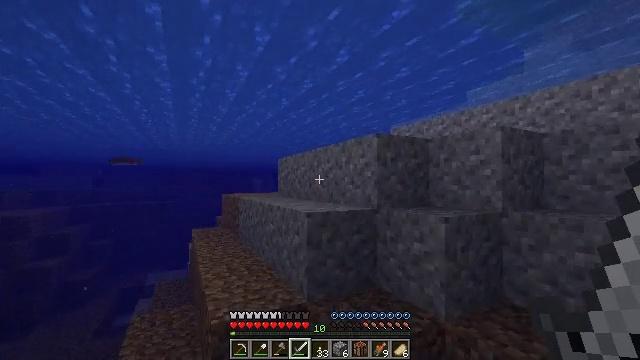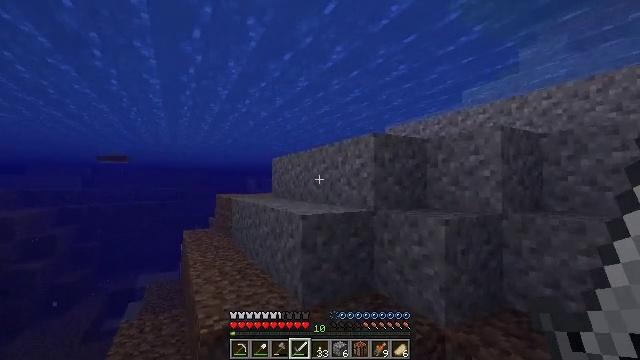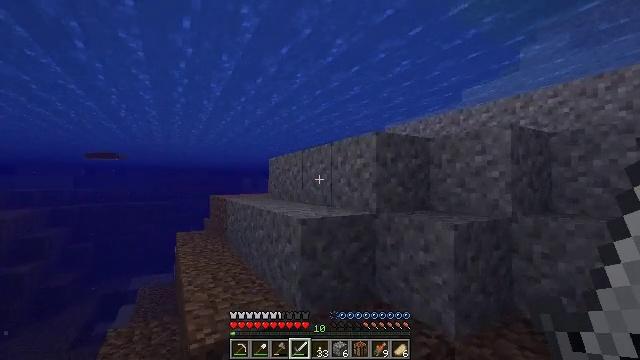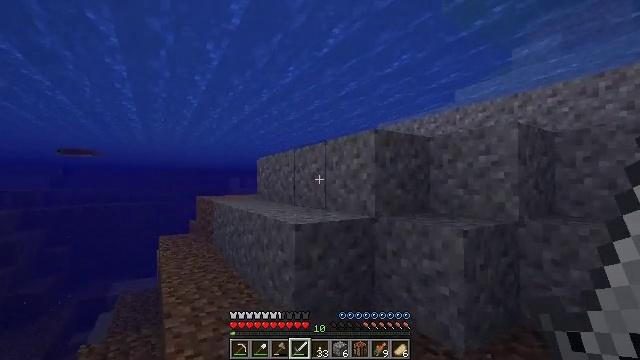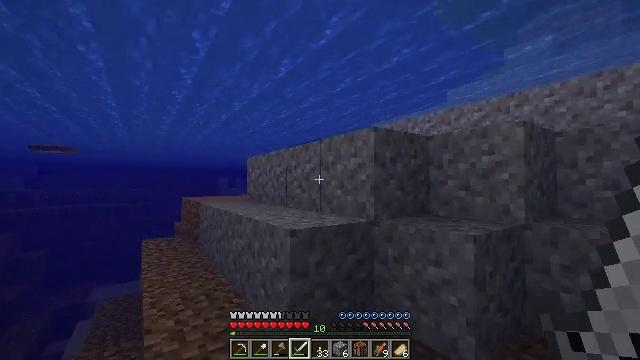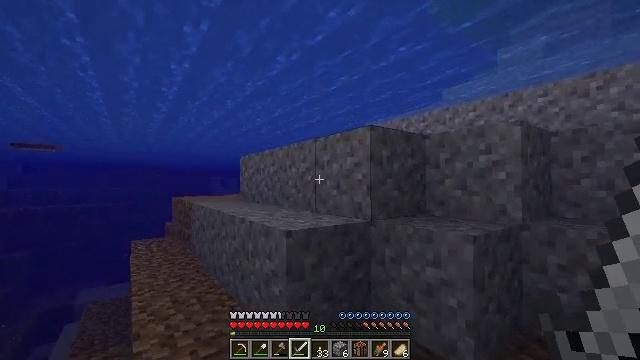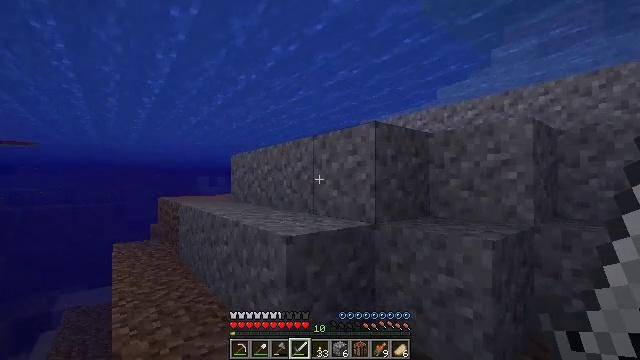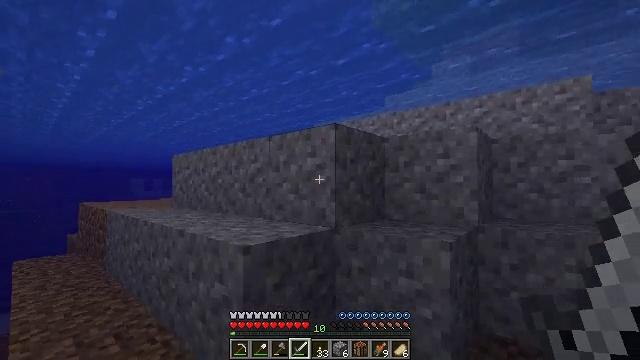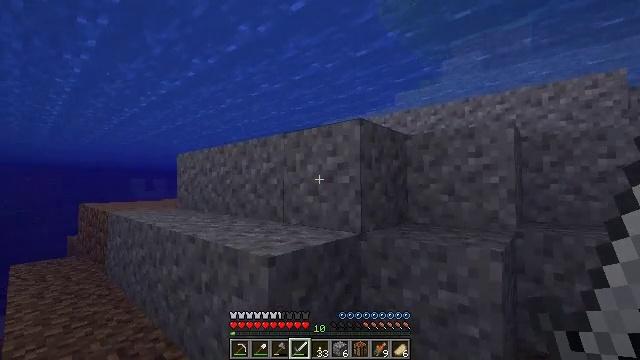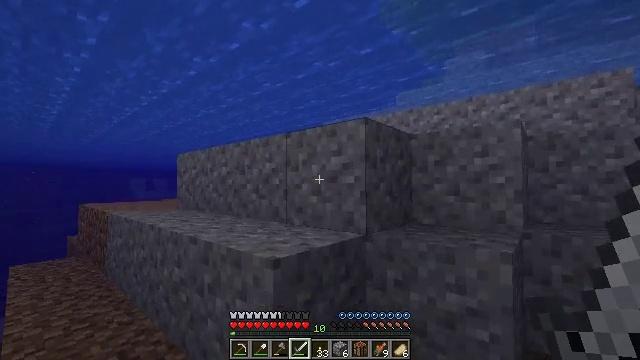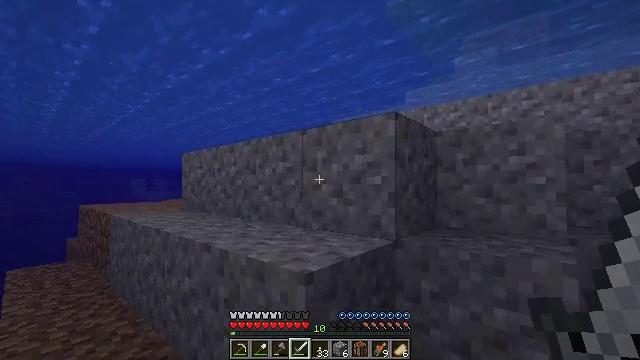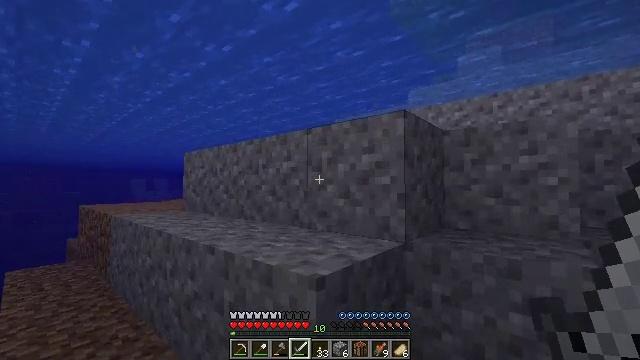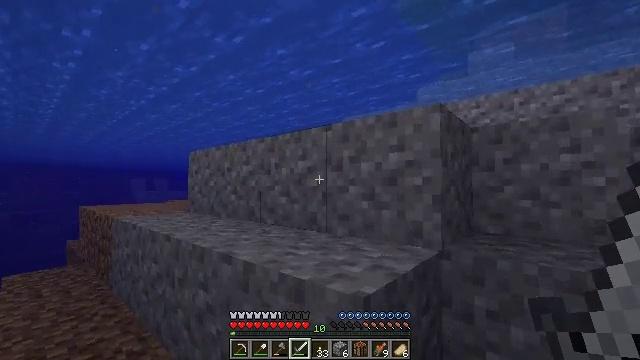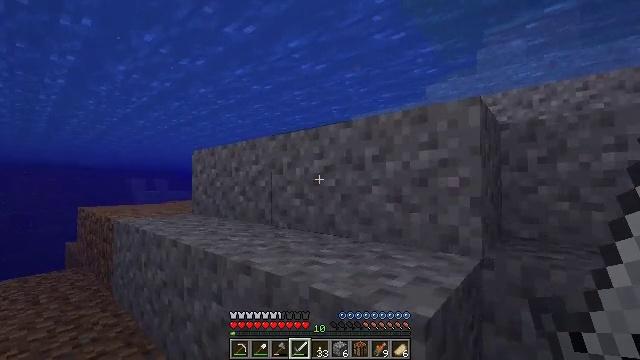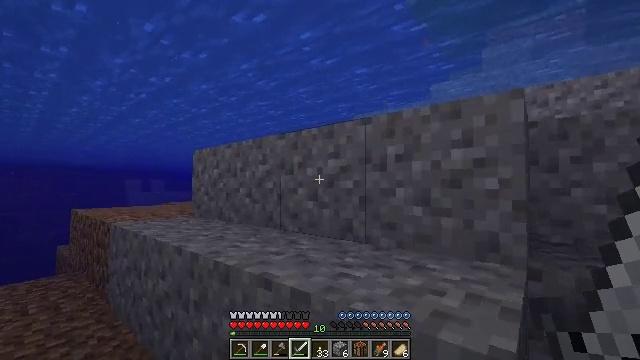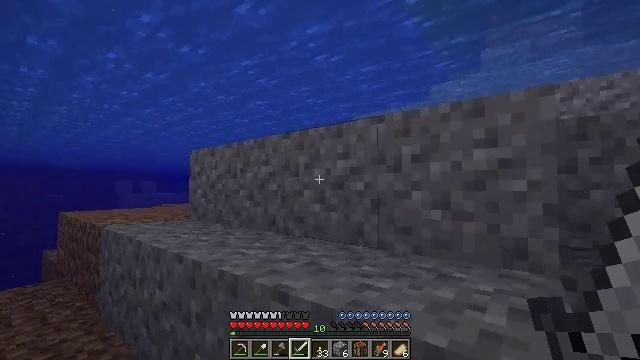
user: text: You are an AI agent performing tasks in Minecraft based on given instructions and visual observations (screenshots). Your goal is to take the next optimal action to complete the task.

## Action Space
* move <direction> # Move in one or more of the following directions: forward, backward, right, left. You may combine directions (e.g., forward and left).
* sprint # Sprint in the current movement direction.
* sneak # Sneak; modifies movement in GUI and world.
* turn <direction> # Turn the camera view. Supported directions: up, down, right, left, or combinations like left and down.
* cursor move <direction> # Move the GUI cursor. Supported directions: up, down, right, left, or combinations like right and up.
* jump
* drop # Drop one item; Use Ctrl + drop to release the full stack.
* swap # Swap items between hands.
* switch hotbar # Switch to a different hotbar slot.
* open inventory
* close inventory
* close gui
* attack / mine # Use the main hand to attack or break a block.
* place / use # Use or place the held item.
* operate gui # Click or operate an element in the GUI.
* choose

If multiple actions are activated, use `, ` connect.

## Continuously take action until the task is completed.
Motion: motion action
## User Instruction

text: Fish and kill the salmon.
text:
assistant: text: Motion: move forward and move left, sprint, turn right
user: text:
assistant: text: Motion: move forward and move left, sprint
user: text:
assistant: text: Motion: move forward and move left, sprint, turn right
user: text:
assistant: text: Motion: move forward and move left, sprint, turn right
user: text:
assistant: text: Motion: move forward and move left, sprint, turn right
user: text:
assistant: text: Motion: move forward and move left, sprint, turn right
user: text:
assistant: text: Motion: move forward and move left, sprint, turn right
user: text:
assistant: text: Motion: move forward and move left, sprint
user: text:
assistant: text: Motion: move forward and move left, sprint
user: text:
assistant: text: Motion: move forward and move left, sprint
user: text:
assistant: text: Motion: move forward and move left, sprint
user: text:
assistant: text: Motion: move forward and move left, sprint
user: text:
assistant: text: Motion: move forward and move left, sprint
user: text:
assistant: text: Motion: move forward and move left, sprint
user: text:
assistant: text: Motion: move forward and move left, sprint, turn right
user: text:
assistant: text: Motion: move forward and move left, sprint, turn right
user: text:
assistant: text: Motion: move forward and move left, sprint, turn right
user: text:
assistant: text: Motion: move forward and move left, sprint, turn right
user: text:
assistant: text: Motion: move forward and move left, sprint, turn right
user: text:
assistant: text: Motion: move forward and move left, sprint, turn right
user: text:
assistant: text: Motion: move forward and move left, sprint, turn right
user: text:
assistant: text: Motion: move forward and move left, sprint, turn right
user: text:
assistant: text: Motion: move forward and move left, sprint
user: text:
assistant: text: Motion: move forward and move left, sprint
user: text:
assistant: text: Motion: move forward and move left, sprint
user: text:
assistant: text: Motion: move forward and move left, sprint
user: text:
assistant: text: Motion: move forward and move left, sprint
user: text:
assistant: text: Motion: move forward and move left, sprint
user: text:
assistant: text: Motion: move forward and move left, sprint
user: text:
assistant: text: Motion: move forward and move left, sprint